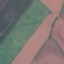
Land use / land cover: AnnualCrop